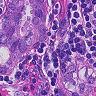
Metastatic tissue present: yes